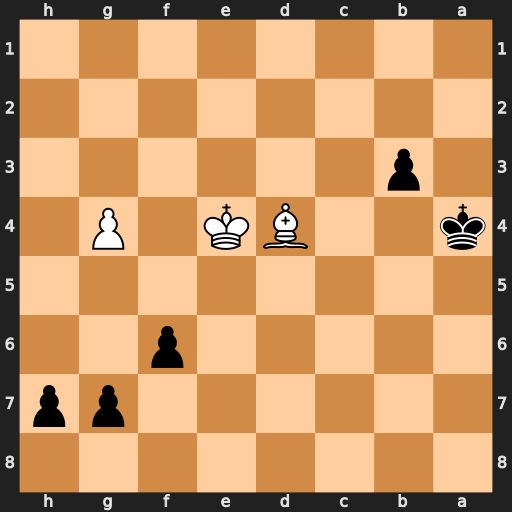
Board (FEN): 8/6pp/5p2/8/k2BK1P1/1p6/8/8
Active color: b
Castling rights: -
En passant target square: -
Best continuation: Ka3 Kd5 b2 Bxb2+ Kxb2